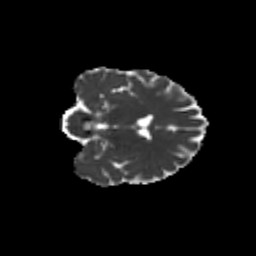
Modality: MD
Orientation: coronal
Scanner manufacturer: siemens
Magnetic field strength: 3 T
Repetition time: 9.2 s
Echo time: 0.084 s